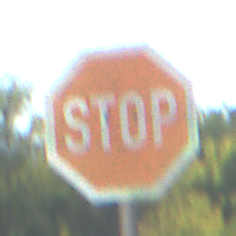
Verkehrszeichen: Stop
Umgebung: Outdoor, Nature
Tageszeit: Midday
Wetter: Clear
Licht: Natural
Jahreszeit: Summer
Kontrast: HighContrast